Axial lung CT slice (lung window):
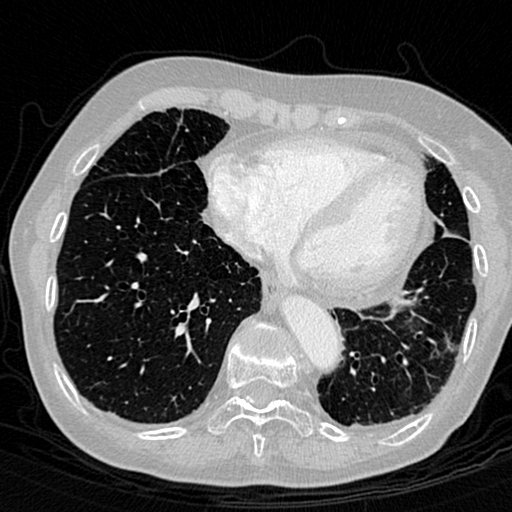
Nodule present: no